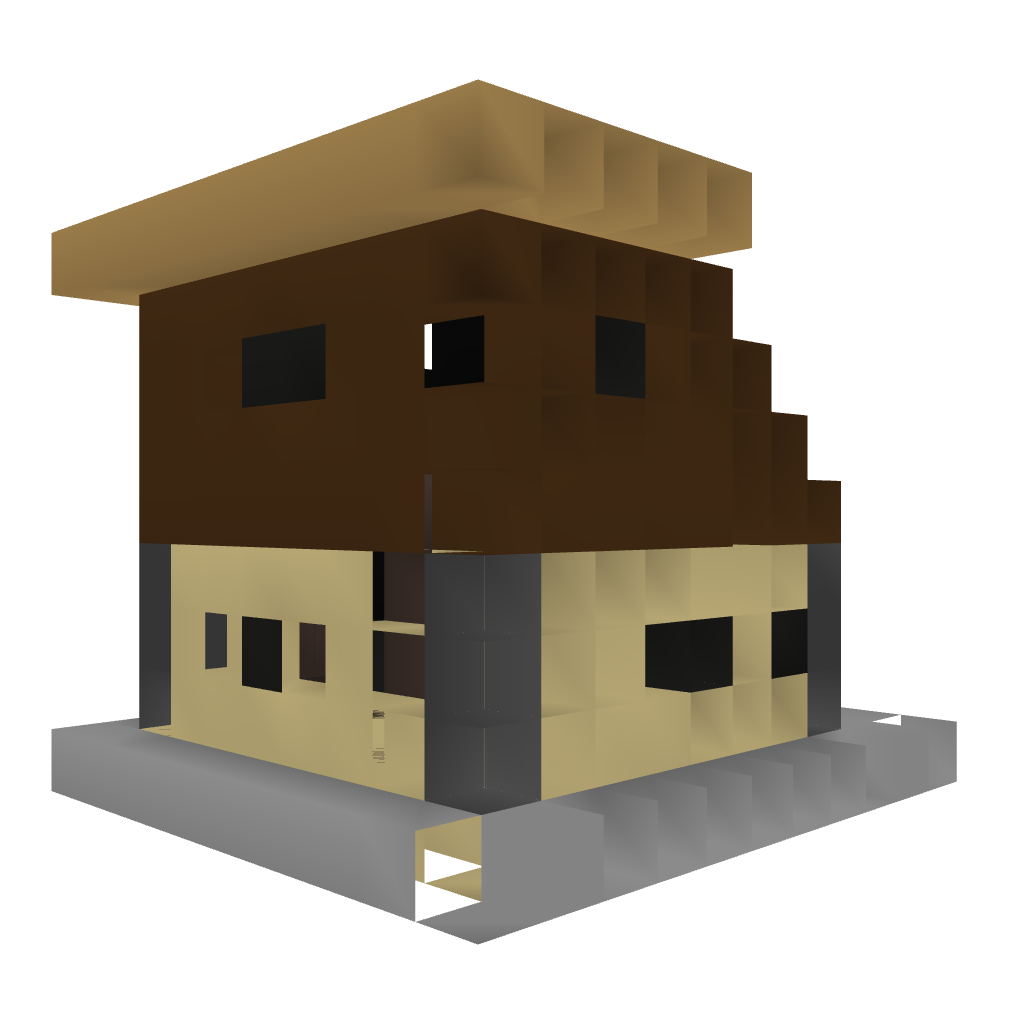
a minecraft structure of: Simple Shed